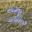
Label: 2